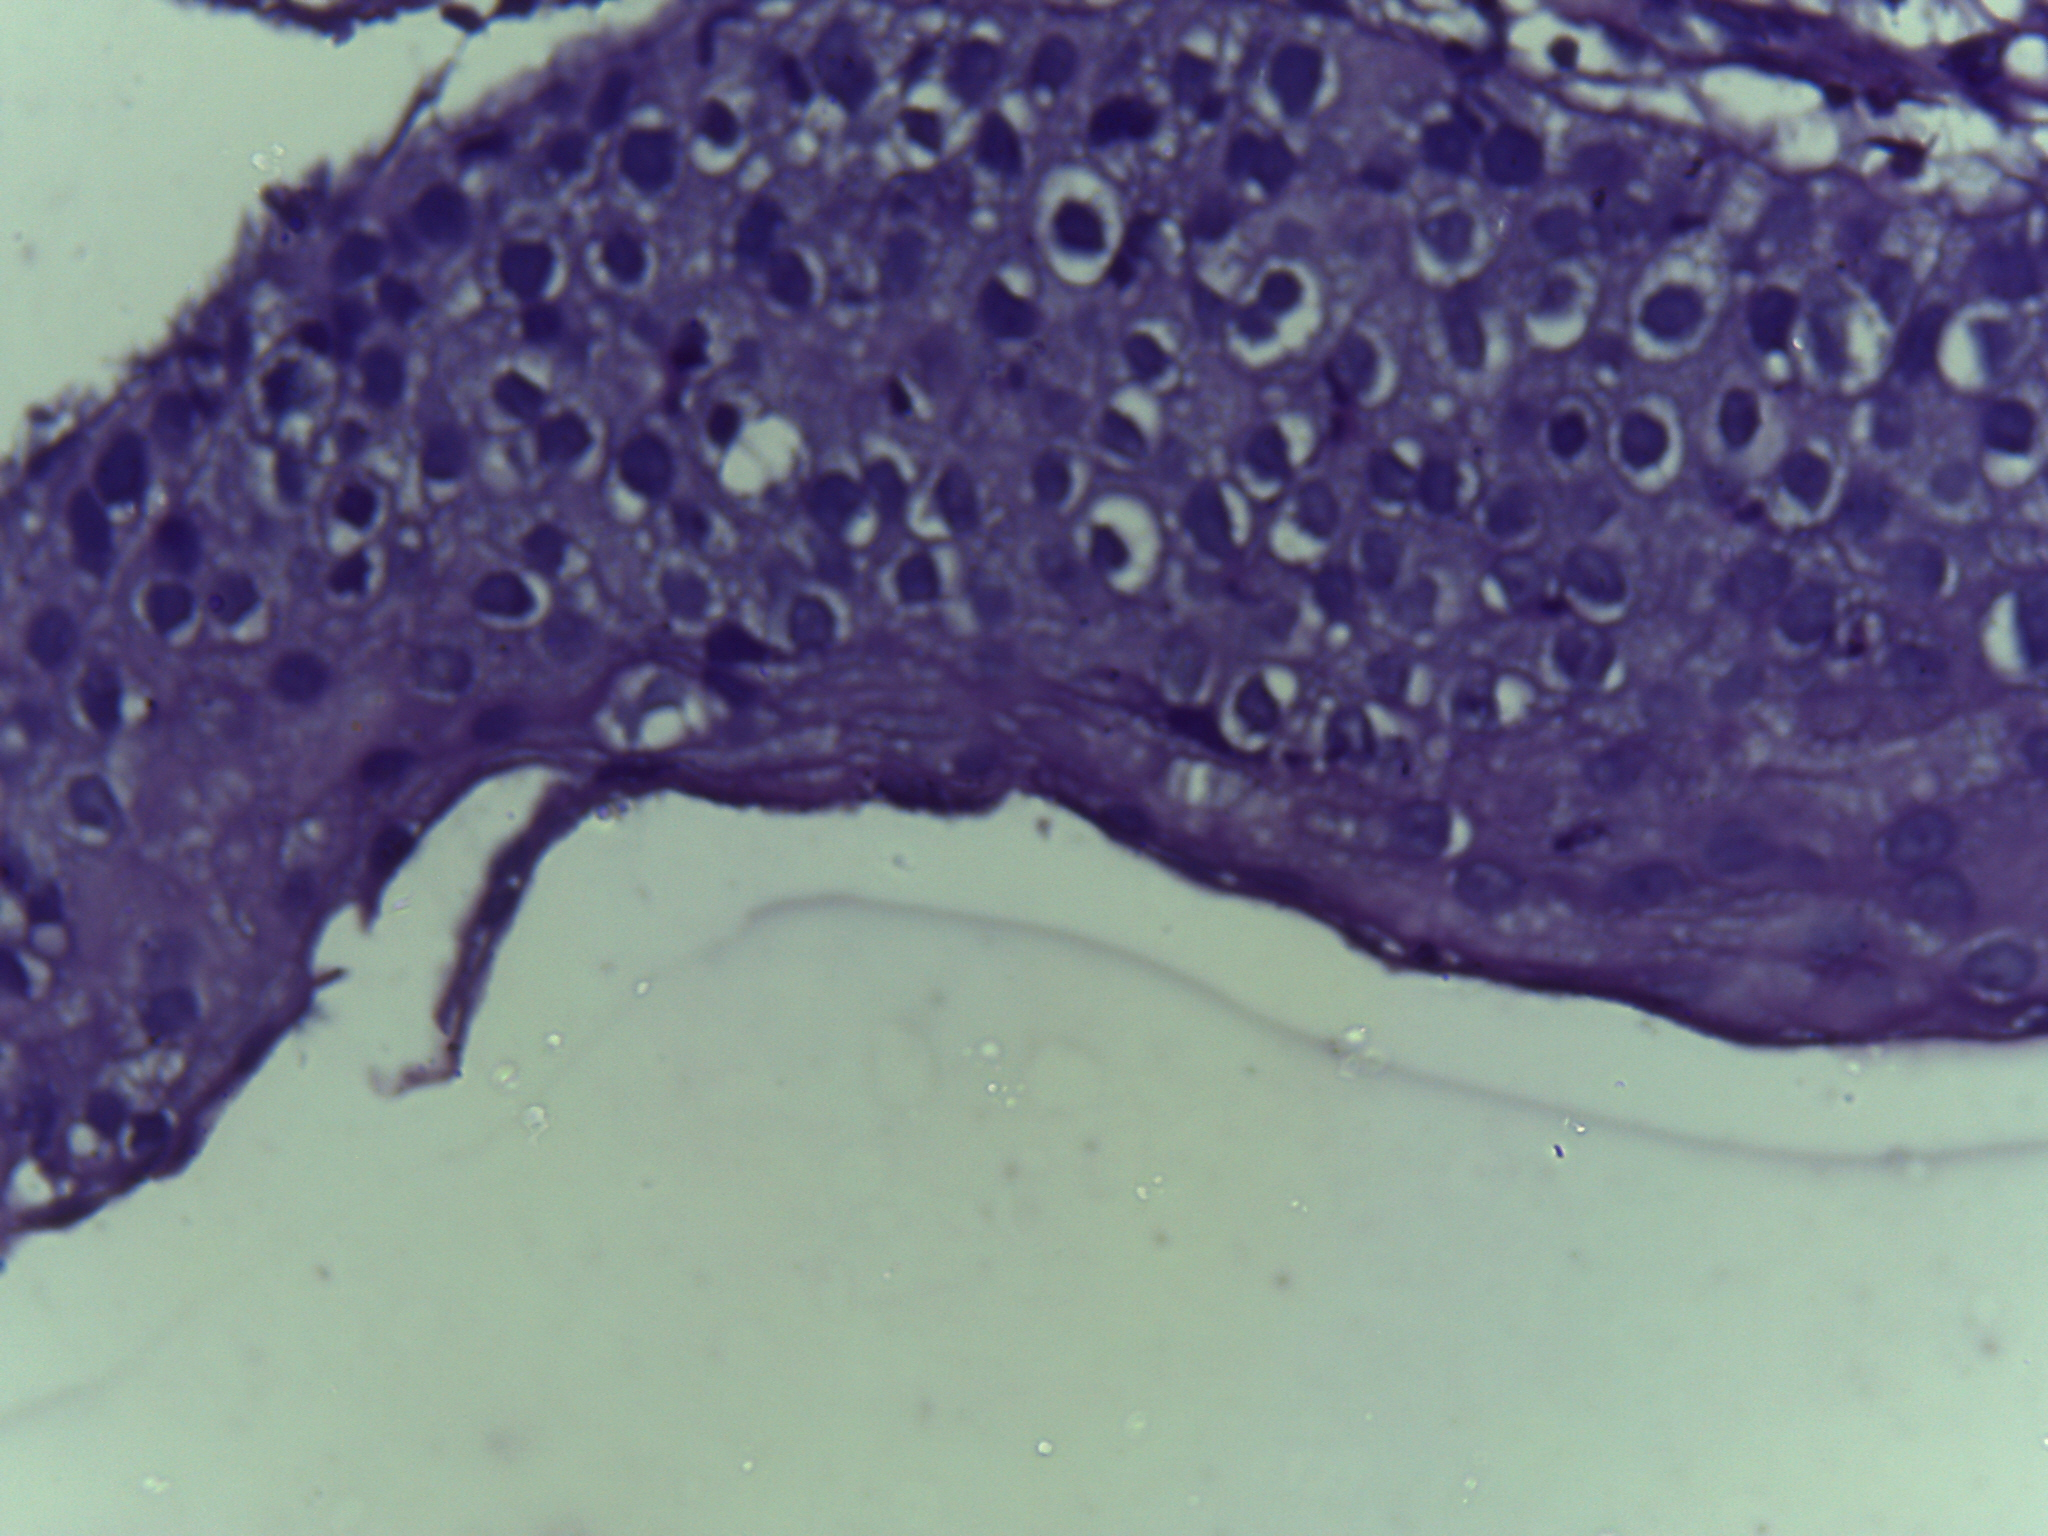
Diagnosis: OSCC